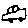
Label: car